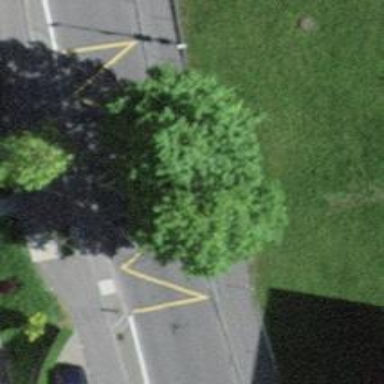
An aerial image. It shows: Bus stop with designated public transport stop position.